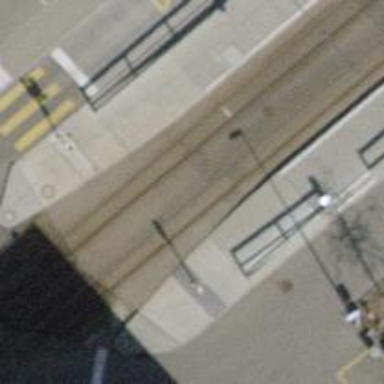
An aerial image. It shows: Crossing for the railway.